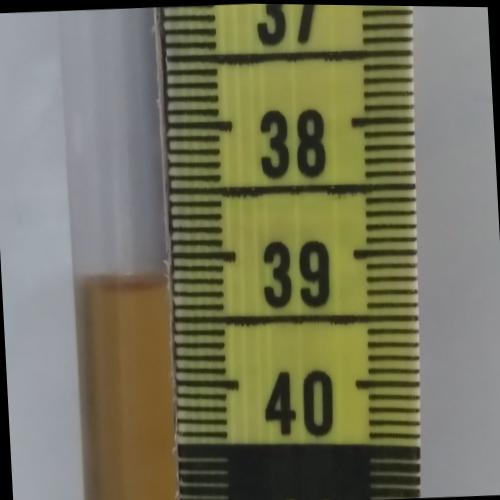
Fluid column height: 39.2 cm